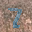
Label: 7